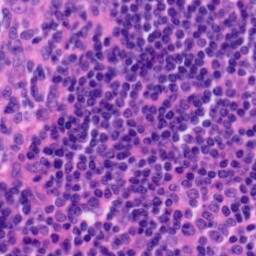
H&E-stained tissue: Tonsil